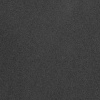
Atmospheric dust classification: dusty